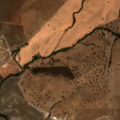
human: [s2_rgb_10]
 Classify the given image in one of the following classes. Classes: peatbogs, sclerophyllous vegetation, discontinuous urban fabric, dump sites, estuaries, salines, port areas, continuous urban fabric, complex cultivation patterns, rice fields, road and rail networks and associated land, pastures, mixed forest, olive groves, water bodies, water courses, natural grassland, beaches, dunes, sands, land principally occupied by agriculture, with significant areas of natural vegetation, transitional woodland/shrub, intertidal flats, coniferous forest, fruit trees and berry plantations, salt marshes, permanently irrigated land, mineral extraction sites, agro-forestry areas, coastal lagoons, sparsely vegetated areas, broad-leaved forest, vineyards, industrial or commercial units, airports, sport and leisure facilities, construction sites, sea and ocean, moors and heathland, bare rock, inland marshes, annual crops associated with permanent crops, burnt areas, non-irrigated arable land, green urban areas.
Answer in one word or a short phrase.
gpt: non-irrigated arable land, olive groves, agro-forestry areas